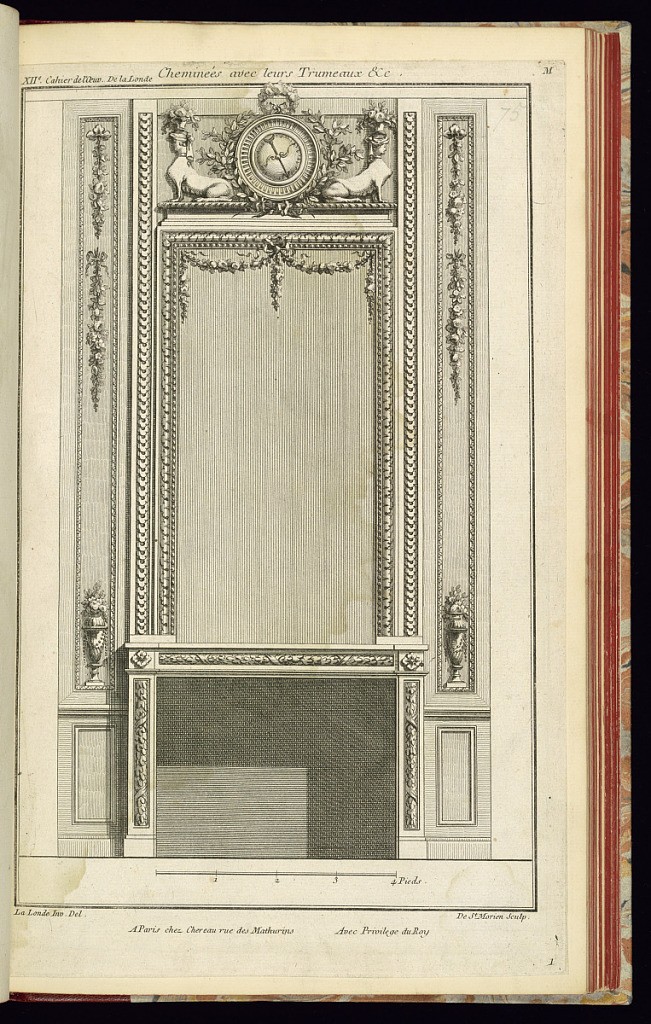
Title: Chimneypiece Design with Overmantel
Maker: Richard de Lalonde, French, active 1780–96
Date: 1775-1788
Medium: Etching on off-white laid paper
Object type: Print
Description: Chimneypiece design with an overmantel with a clock and two sphynxes. The chimneypiece features acanthus leaf, pilastre, bead course, garland, vases, and rosette ornamentation. There is a scale bar of four French feet ("4 Pieds") at the bottom. The plate is signed and numbered.